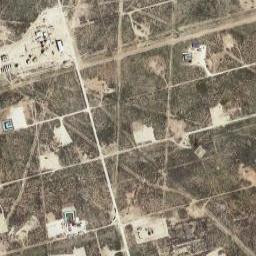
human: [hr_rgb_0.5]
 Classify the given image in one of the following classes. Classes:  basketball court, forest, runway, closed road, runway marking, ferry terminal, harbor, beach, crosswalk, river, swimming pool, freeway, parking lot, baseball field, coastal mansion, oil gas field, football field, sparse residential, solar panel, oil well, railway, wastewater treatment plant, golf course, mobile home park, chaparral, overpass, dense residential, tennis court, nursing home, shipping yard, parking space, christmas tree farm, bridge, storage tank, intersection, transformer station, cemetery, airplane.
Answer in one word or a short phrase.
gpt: oil gas field